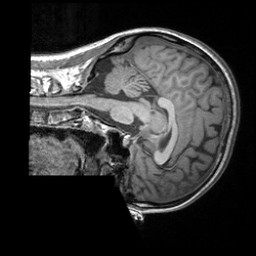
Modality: T1w
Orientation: sagittal
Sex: female
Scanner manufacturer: siemens
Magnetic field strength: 3 T
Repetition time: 1.9 s
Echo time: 0.00252 s